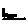
Label: hexagon